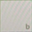
Piece: xx